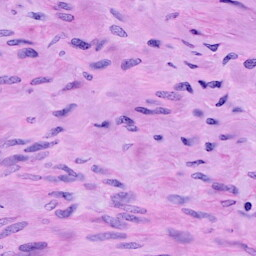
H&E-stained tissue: Cervix